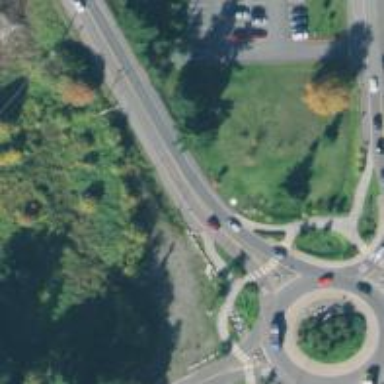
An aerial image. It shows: Unmarked crossing for cyclists on cycleway.